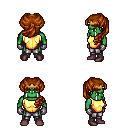
a pixel art fantasy rpg character, male body template, orc, green skin, gold chest armor, metal pants, brunette princess hairstyle, gold tiara, metal gloves, maroon shoes, four views (front, back, left, right), 2x2 character sprite sheet, small pixel art, hard edges, no anti-aliasing